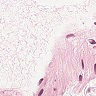
Metastatic tissue present: no